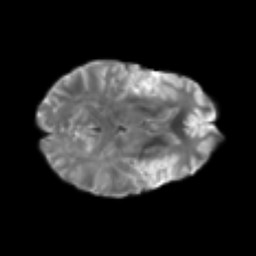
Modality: T2w
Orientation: axial
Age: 47
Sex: male
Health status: healthy
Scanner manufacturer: philips
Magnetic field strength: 3 T
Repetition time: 4.031 s
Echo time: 0.08907 s